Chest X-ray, AP view. Patient: 15 years old, sex M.
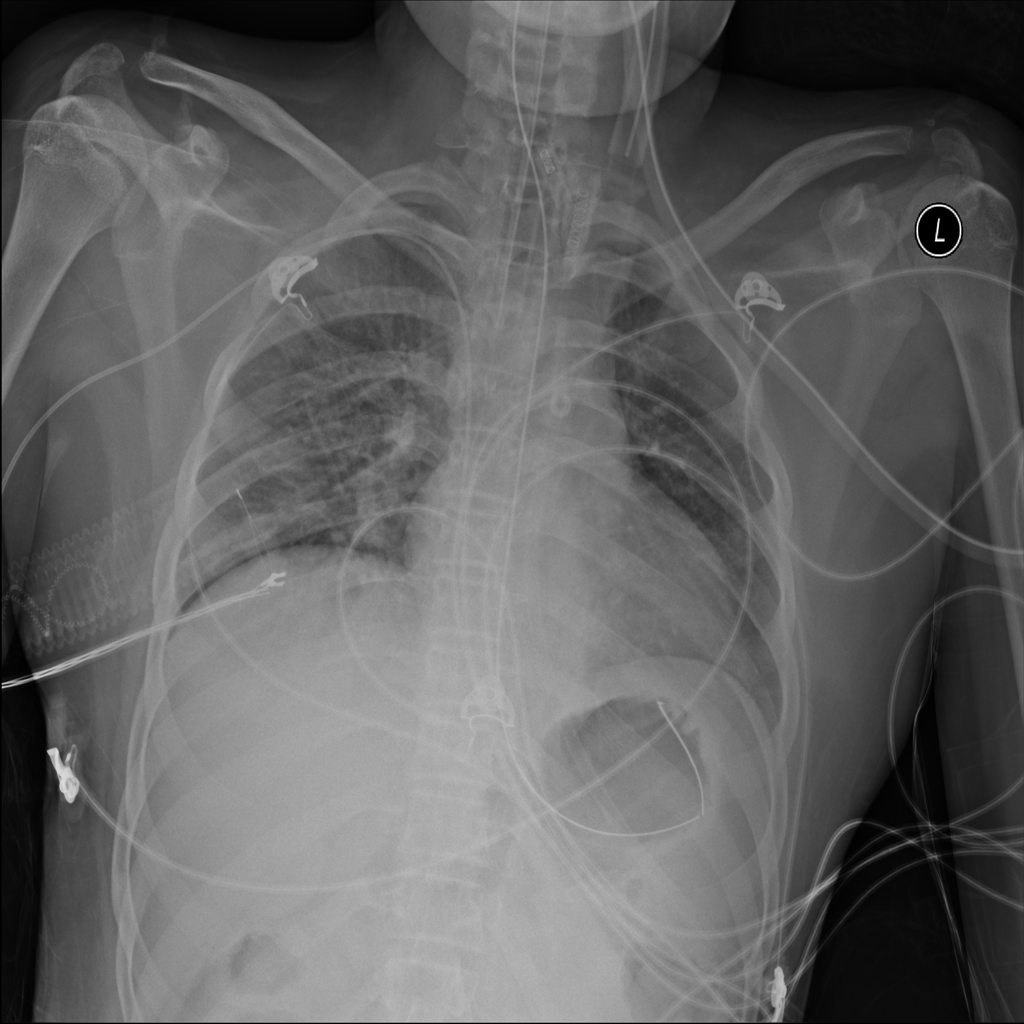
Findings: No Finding